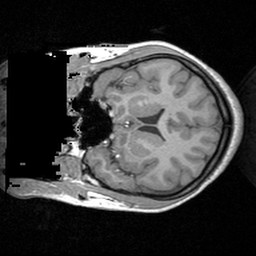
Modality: T1w
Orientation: coronal